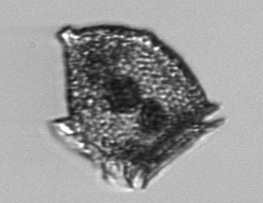
Label: Dinophysis_norvegica